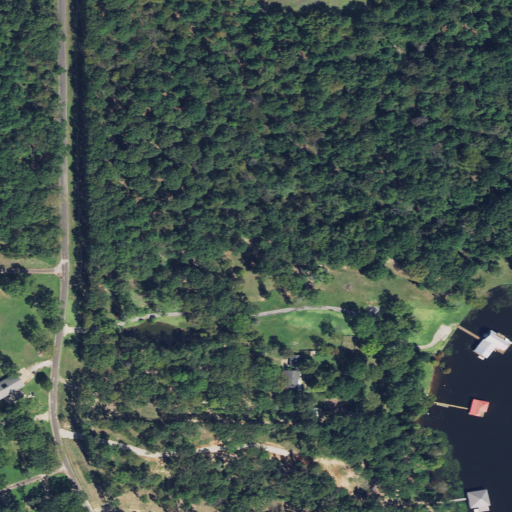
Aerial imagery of cape in Texas named Possun Park Peninsula containing mixed forest, woody wetlands, deciduous forest, evergreen forest, shrub, open water, open development, low intensity development, pasture, grassland, and medium intensity development